Interaction volume radius: 5 \u00c5
Interaction volume height: 20 \u00c5
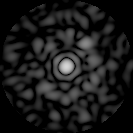
Disorder parameter: 0.7628